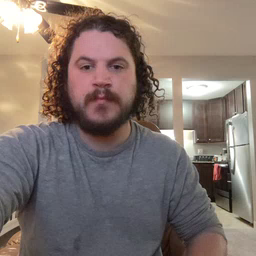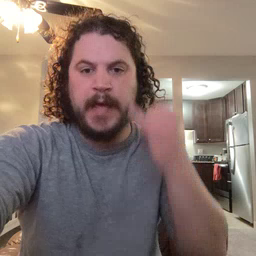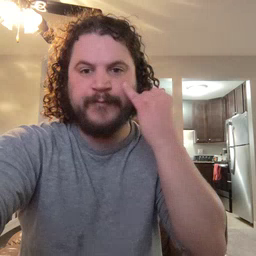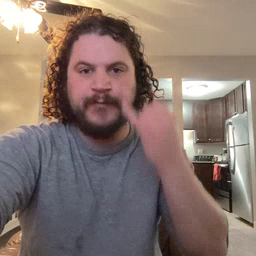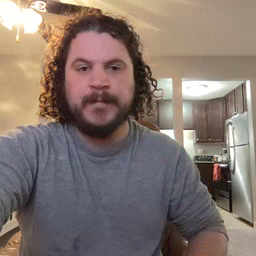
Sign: if